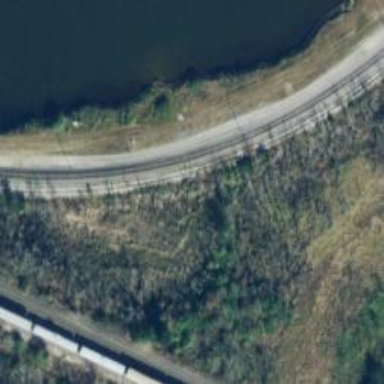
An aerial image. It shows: Railway siding with rails.